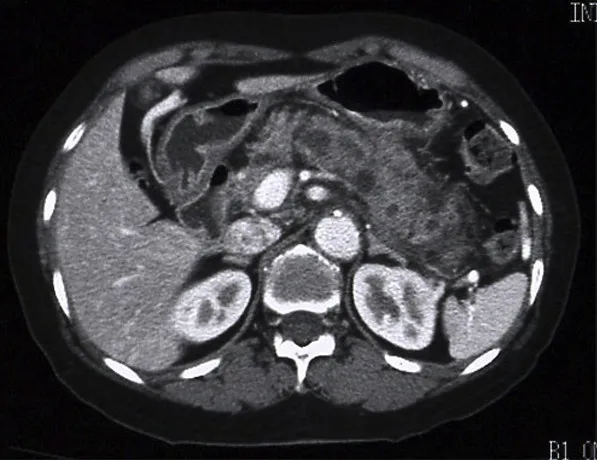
Abdominal CT just prior to surgery showing distinct swelling of the pancreas and the gastric wall, causing the border between the two organs to be unclear.
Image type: radiology (ct)